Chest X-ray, PA view. Patient: 32 years old, sex F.
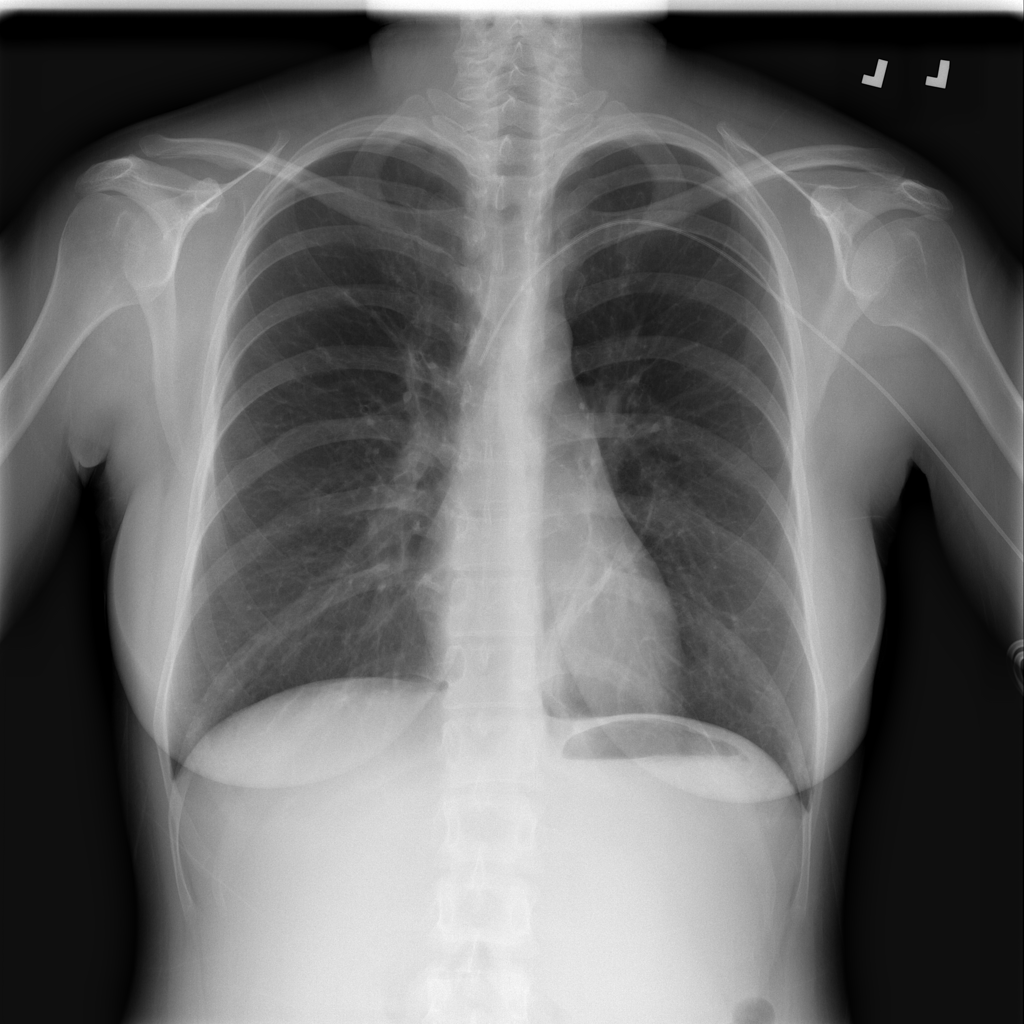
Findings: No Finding